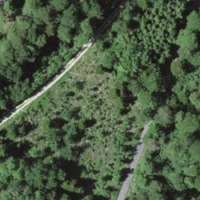
EUNIS habitat code: 41
Species observed at this site:
Cardamine heptaphylla
Petasites albus